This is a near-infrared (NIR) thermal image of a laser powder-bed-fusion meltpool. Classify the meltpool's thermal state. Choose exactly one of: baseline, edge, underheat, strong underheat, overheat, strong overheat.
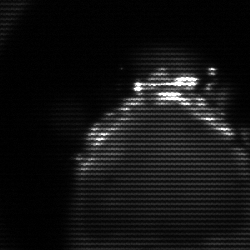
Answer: edge